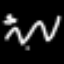
Label: squiggle